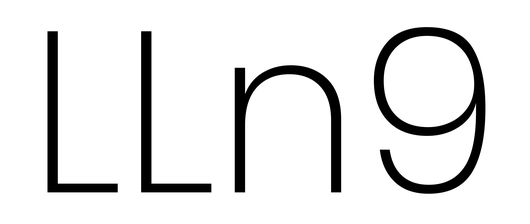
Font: Poppins-ExtraLight